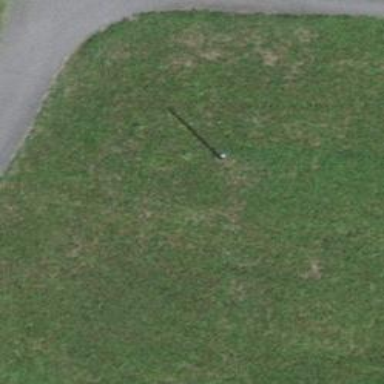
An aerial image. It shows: Utility pole as the man-made structure.